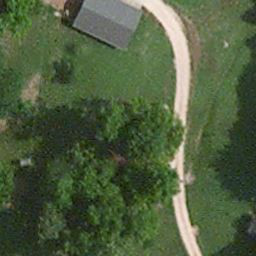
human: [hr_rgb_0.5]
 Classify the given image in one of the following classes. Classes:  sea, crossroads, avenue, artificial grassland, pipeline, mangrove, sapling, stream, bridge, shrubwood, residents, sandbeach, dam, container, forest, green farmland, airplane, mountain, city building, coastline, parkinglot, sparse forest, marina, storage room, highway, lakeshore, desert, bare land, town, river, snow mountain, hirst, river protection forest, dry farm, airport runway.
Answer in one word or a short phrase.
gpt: avenue